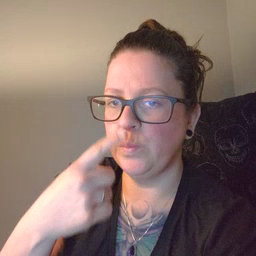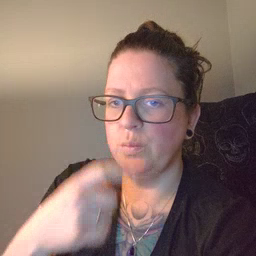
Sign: nose